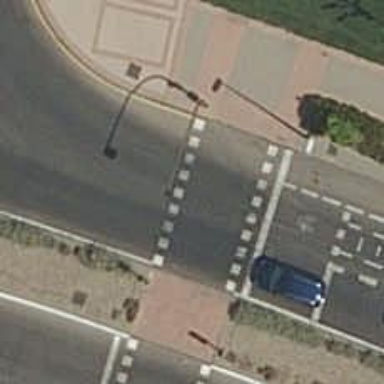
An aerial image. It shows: Zebra crossing with traffic signals.